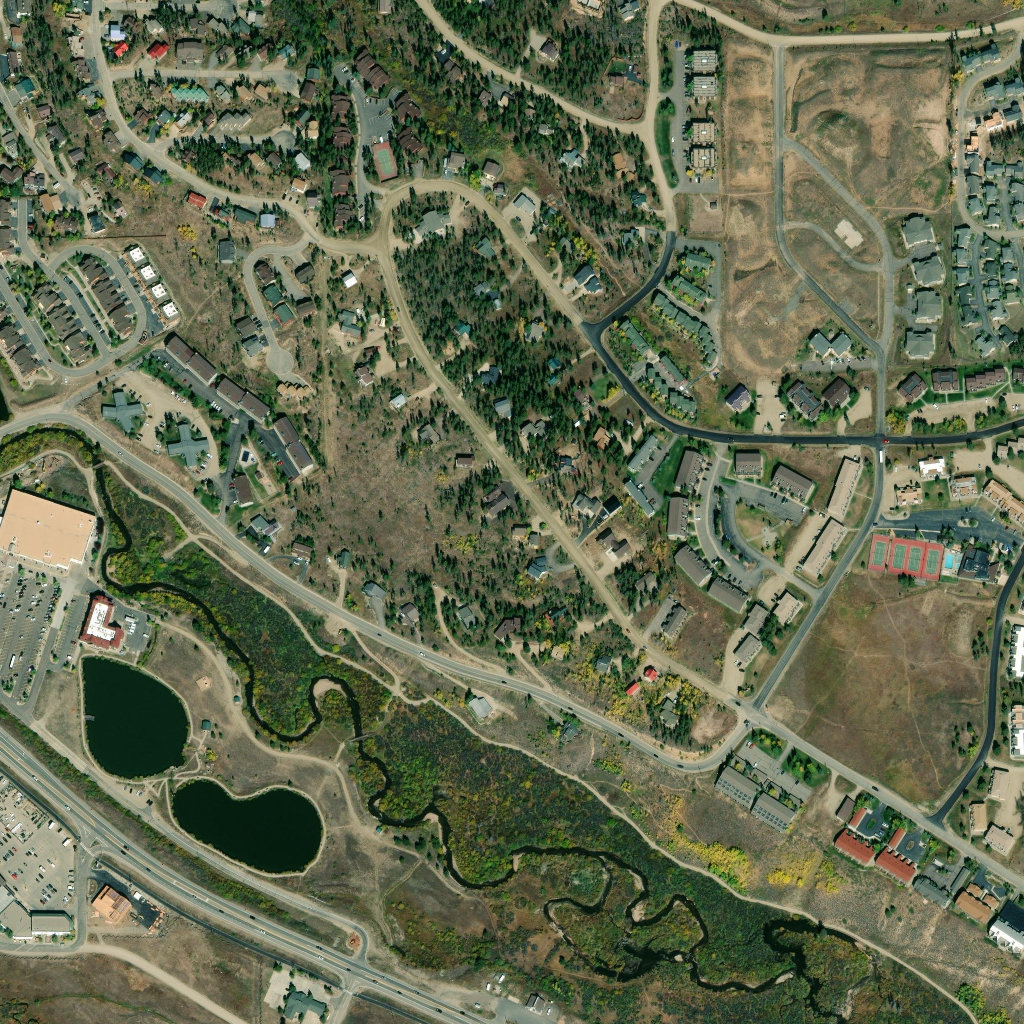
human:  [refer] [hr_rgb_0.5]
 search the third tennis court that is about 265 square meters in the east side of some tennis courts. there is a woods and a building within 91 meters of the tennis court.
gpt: <box>[[87, 53, 88, 55, 0]]</box>